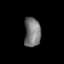
Tissue: skin
Cell type: Epithelial cells
Senescence score: 0.2696
Nuclear area (px): 468
Mean DAPI intensity: 120.464